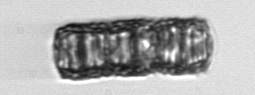
Label: Paralia_sulcata